Field crop: maize
Growth stage: 2
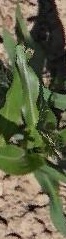
Species: maize